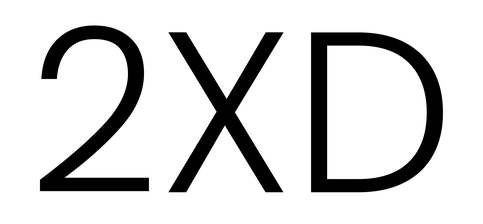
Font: Poppins-Light